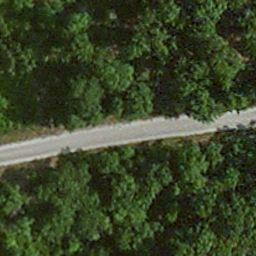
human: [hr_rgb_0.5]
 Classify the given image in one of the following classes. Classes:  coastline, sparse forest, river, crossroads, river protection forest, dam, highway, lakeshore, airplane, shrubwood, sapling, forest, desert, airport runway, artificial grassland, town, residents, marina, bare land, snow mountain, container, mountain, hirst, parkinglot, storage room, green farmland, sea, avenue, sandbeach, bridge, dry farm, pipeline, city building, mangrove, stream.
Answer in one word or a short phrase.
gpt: avenue